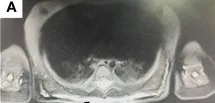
(A, B) Magnetic resonance imaging showed ill-defined margins, diffusive hyperintense signals on fat-suppressed T2 weighted images (black arrow designates the lesion).
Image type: radiology (mri)